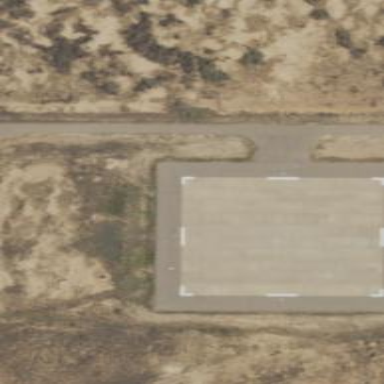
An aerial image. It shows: Image of helipad at airport.